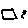
Label: square